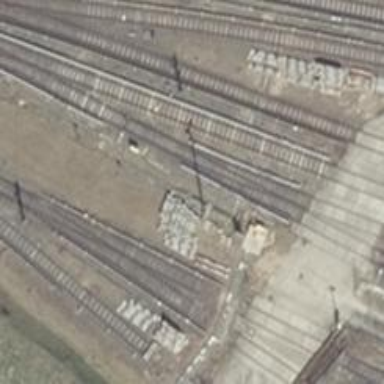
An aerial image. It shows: Electrified rail in service yard.